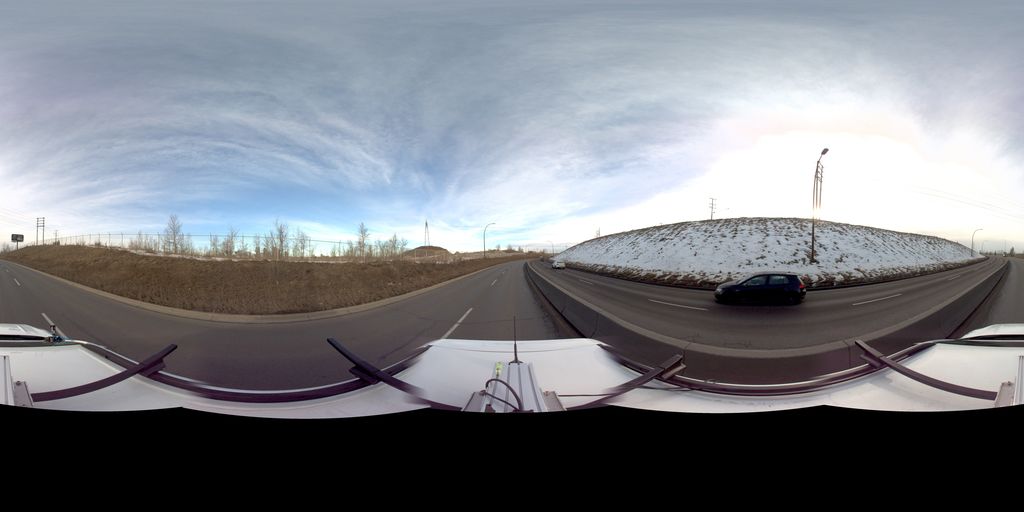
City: calgary